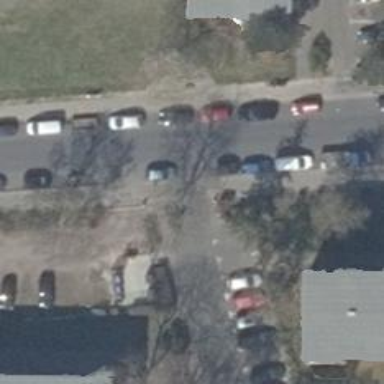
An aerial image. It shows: Parking aisle designated as service road.